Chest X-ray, AP view. Patient: 28 years old, sex M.
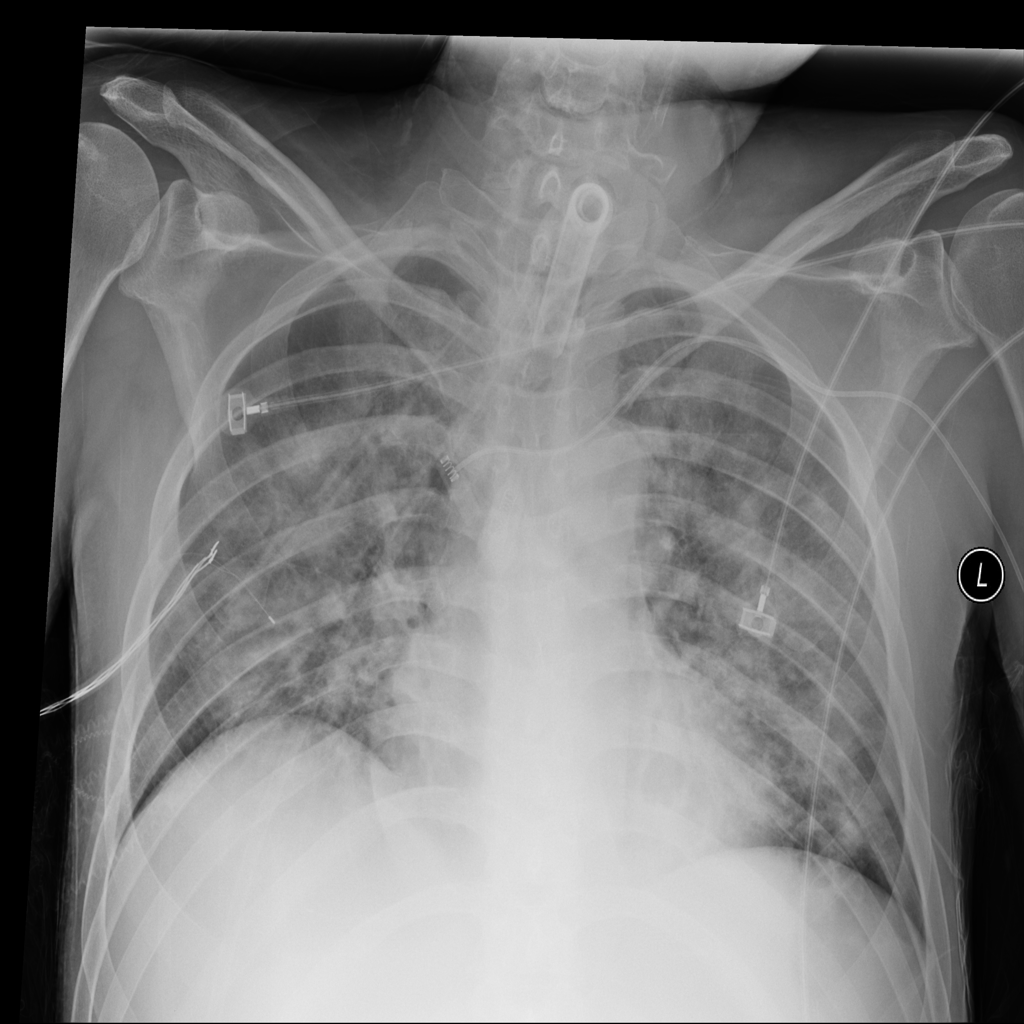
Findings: Infiltration